Question:
I will delete all matches result(blue area) form file name to remove the extra strings so I Want to delete "Part " and the " " and leave the numbers in the red area, How can i achieve that pattern?
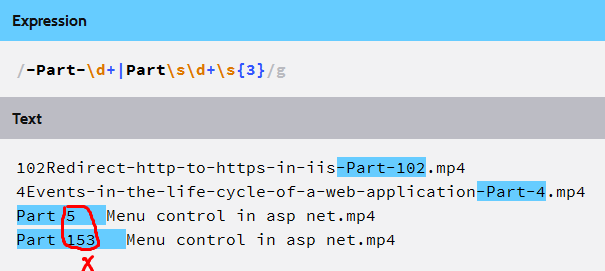
Answer: Use the following regex:
'''
-Part-\d+|^Part\s+|(?<=^Part\s+\d+)\s+
'''
<URL>
Sample code:
'''
string[] input = {
"102Redirect-http-to-https-in-iis-Part-102.mp4",
"4Events-in-the-life-cycle-of-a-web-application-Part-4.mp4",
"Part 5 Menu control in asp net.mp4",
"Part 153 Menu control in asp net.mp4"
};
string[] output = input.Select(s => Regex.Replace(s, @"-Part-\d+|^Part\s+|(?<=^Part\s+\d+)\s+", string.Empty))
.ToArray();
foreach (string s in output)
Console.WriteLine(s);
'''
Output:
'''
102Redirect-http-to-https-in-iis.mp4
4Events-in-the-life-cycle-of-a-web-application.mp4
5Menu control in asp net.mp4
153Menu control in asp net.mp4
'''